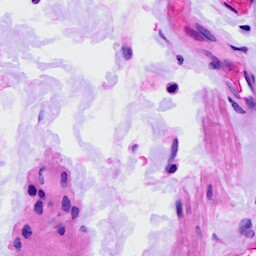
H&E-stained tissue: Ovarian